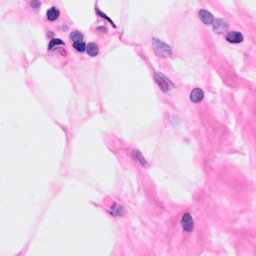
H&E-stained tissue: Breast